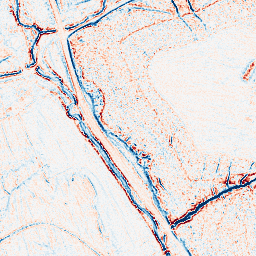
Category: edge_preserving
Decomposition family: anisotropic_diffusion
Decomposition parameters: iterations: 5
kappa: 50
gamma: 0.1
Upsampling method: linear_exact
Upsampling parameters: scale: 2
Upsampling scale: 2